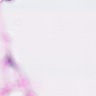
Metastatic tissue present: no